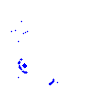
Particle: proton